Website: home-depot
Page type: customer-info-address
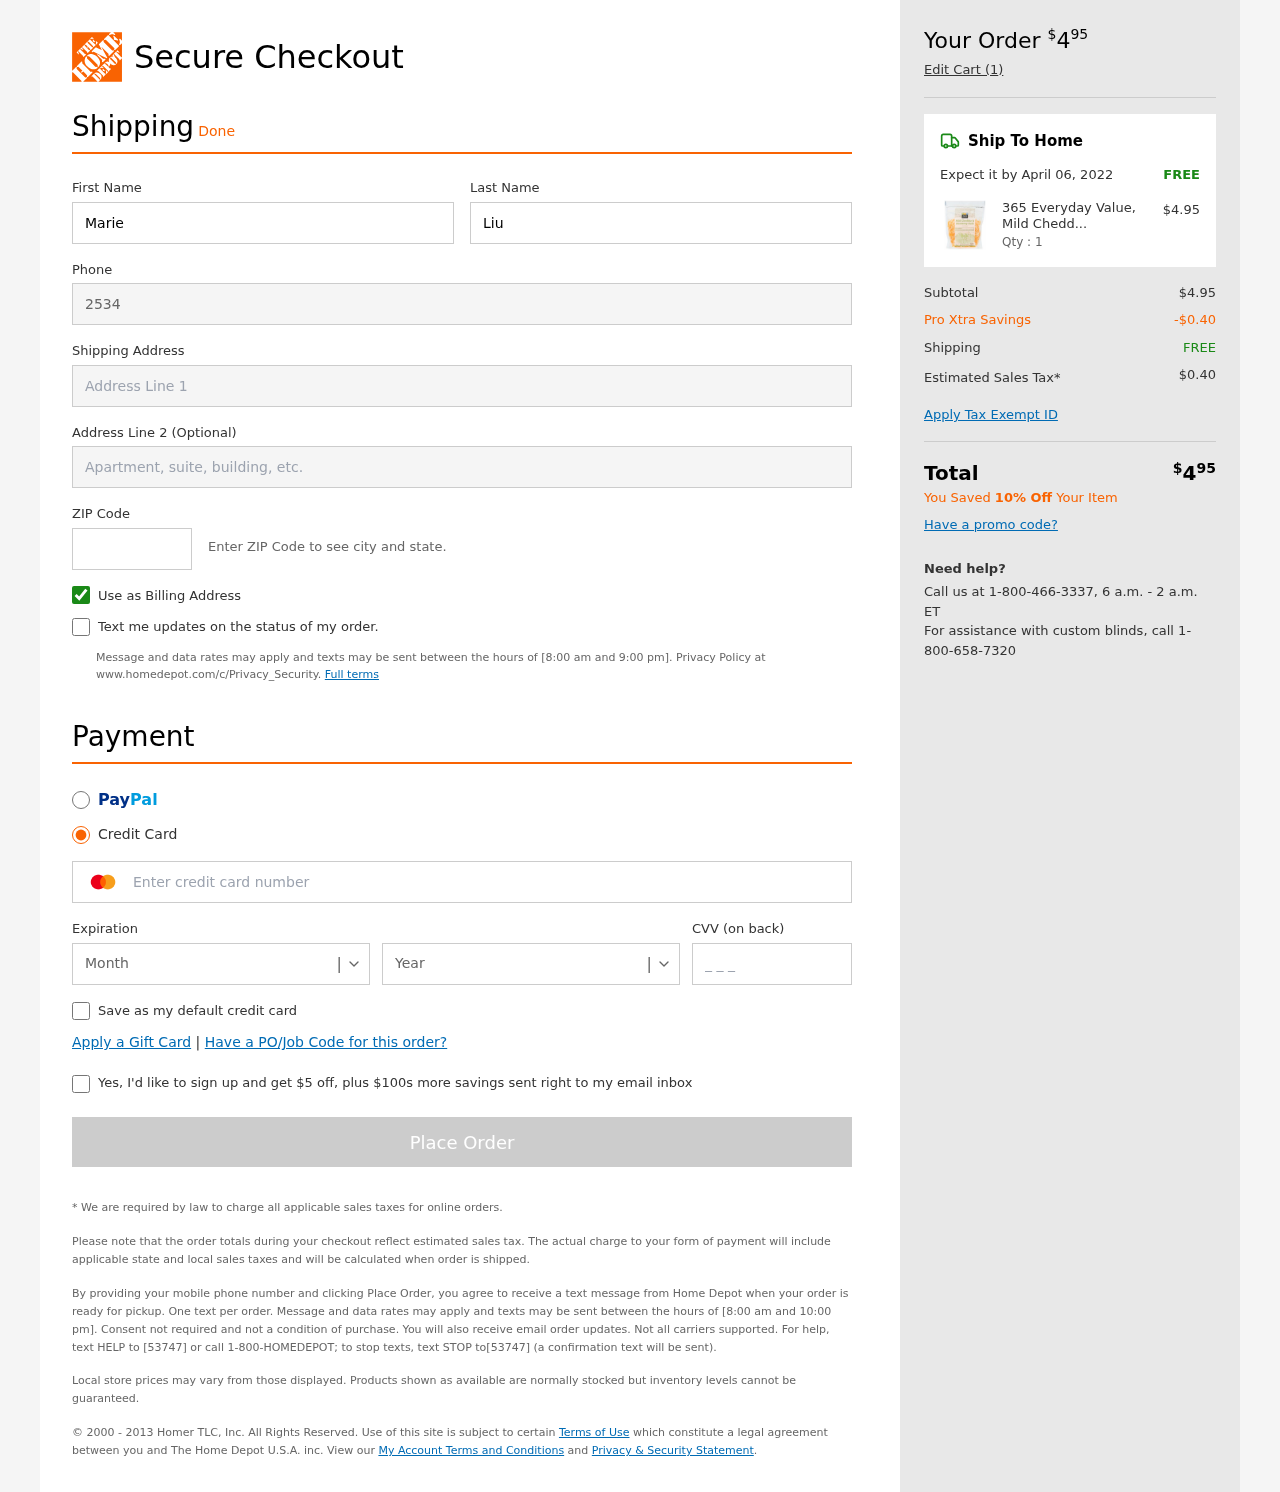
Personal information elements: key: PII_CARD_CVV
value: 657
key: PII_CARD_EXPIRY_MONTH
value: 11
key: PII_CARD_EXPIRY_YEAR
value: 29
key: PII_CARD_NUMBER
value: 2603 9707 0395 7655
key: PII_FIRSTNAME
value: Marie
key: PII_LASTNAME
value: Liu
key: PII_PHONE
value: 2534783497
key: PII_POSTCODE
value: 32708
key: PII_STREET
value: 21224 Anna Vista
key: PII_STREET2
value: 4002 Gonzalez Skyway Suite 422
Product elements: key: PRODUCT1_NAME
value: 365 Everyday Value, Mild Cheddar & Monterey Jack Cheese, Shredded, 12 oz
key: PRODUCT1_PRICE
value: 4.95
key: PRODUCT1_QUANTITY
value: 1
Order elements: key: ORDER_TOTAL
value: $495
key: ORDER_NUM_ITEMS
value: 1
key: ORDER_DELIVERY_DATE
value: April 06, 2022
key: ORDER_SHIPPING_COST
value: FREE
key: ORDER_SUBTOTAL
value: $4.95
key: ORDER_DISCOUNT
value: -$0.40
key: ORDER_SHIPPING_COST2
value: FREE
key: ORDER_TAX
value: $0.40
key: ORDER_TOTAL2
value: $495
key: ORDER_SAVINGS_MESSAGE
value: You Saved 10% Off Your Item